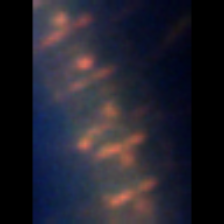
Taxon: Chaetoceros
Group: Diatoms